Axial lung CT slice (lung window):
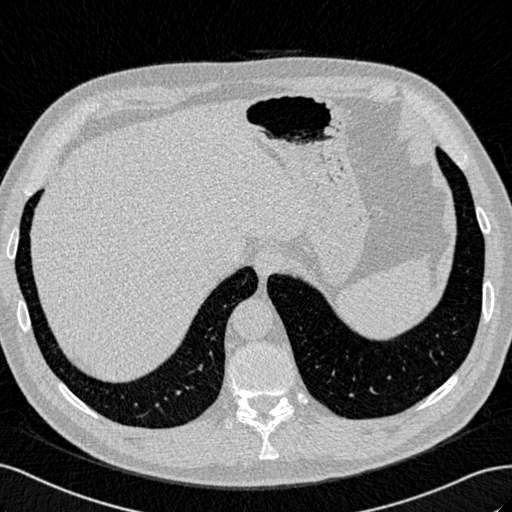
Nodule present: no